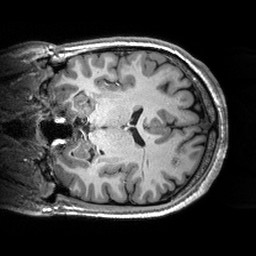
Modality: T1w
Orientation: coronal
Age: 23
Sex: male
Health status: healthy
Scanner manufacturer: siemens
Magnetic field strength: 3 T
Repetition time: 2.53 s
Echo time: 0.00288 s